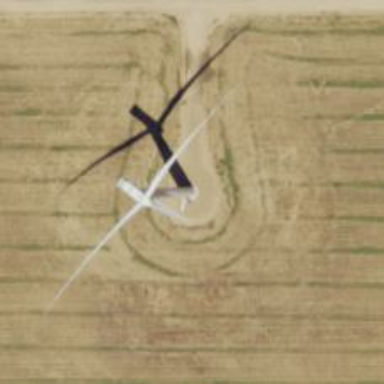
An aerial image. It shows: Wind generator powered by wind turbines of horizontal axis type. It is manufactured by Vestas.